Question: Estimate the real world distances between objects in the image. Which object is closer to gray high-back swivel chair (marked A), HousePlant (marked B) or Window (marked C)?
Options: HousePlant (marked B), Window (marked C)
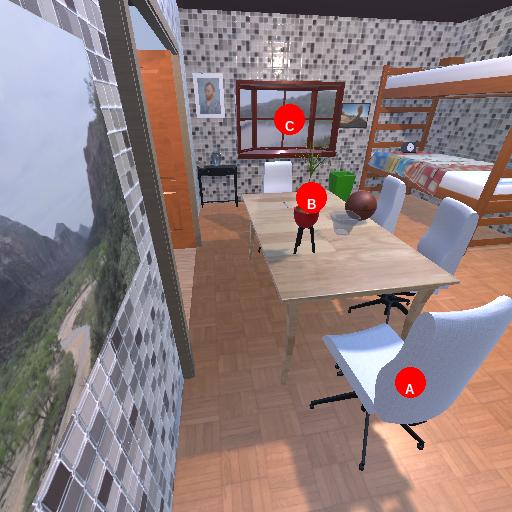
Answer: HousePlant (marked B)